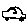
Label: car